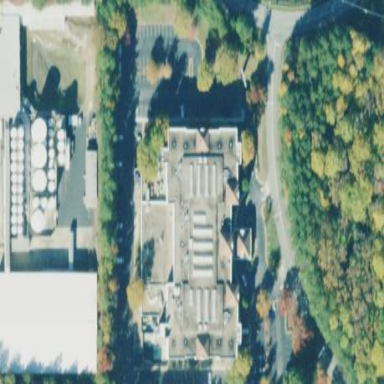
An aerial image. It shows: Hotel building.